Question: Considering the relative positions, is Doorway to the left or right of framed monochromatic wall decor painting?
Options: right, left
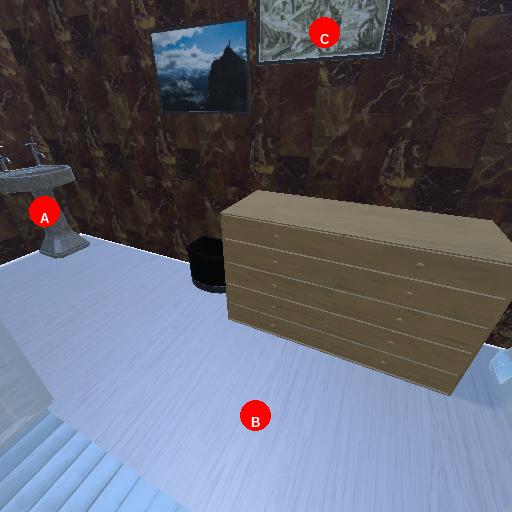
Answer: right